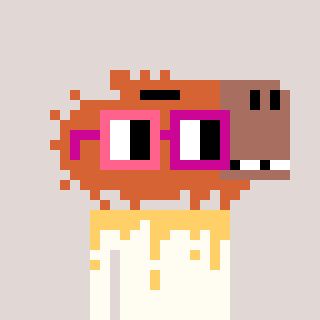
a pixel art character with square pink and red glasses, a capybara-shaped head and a grayscale-colored body on a warm background